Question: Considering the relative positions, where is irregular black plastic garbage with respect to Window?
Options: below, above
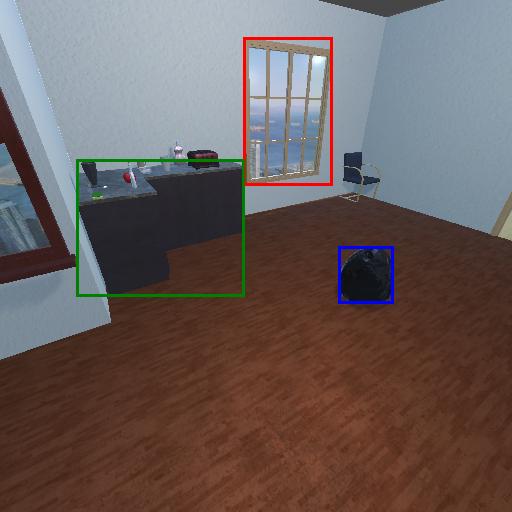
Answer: below